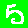
Digit: 5